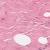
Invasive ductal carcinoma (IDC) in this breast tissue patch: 0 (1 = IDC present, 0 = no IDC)